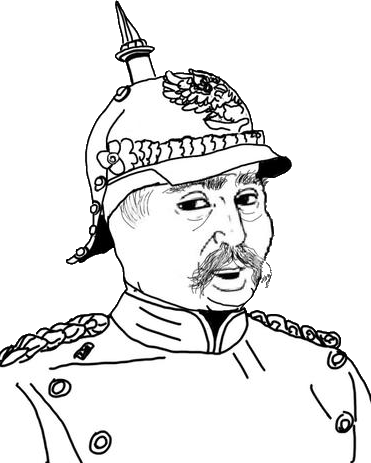
Label: 5_Groomer